RGB frame:
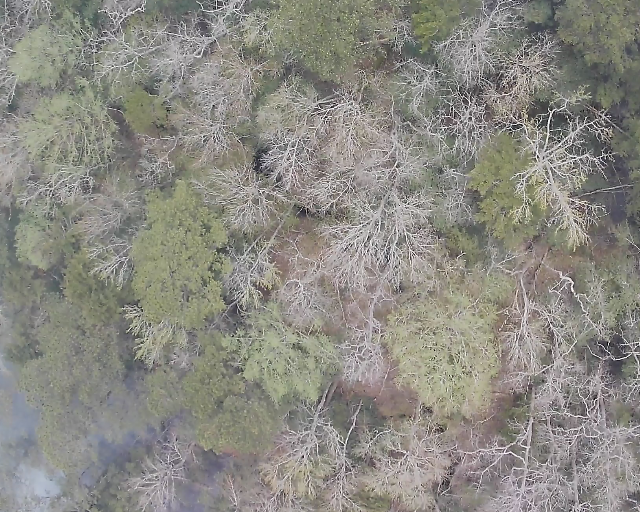
Thermal frame:
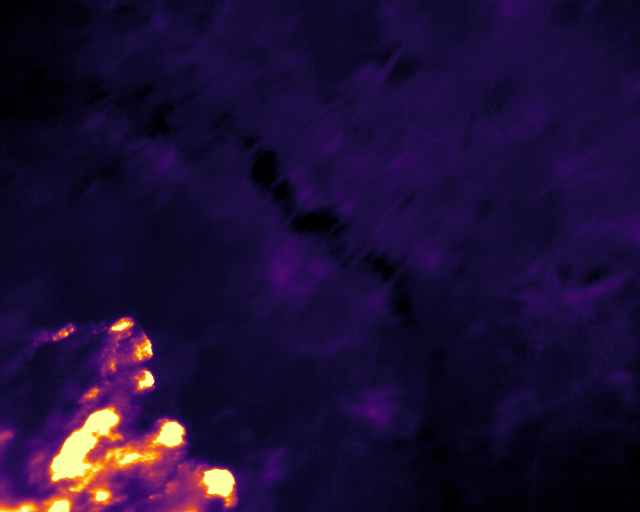
Captured: 2026-02-26 03:08:33
Pixels at or above 80 °C: 1610 (fraction of frame: 0.004913)